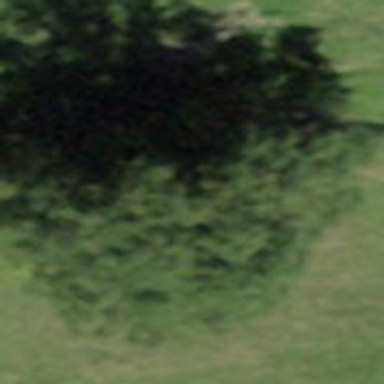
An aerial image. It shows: Row of trees in natural setting.